Interaction volume radius: 10 \u00c5
Interaction volume height: 10 \u00c5
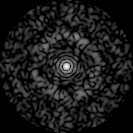
Disorder parameter: 0.8852